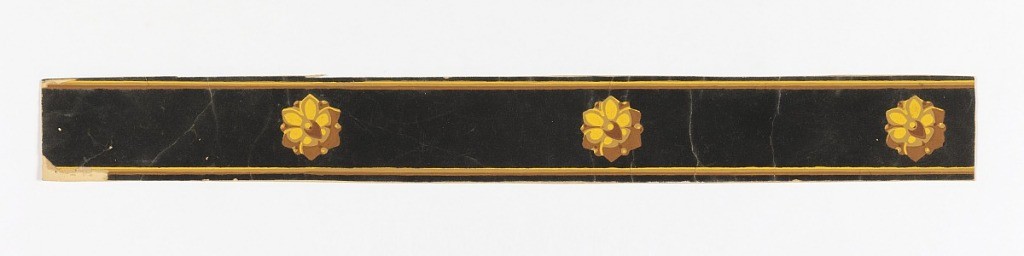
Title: Border
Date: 1860–80
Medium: Block-printed and flocked on machine-made paper
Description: A simple band of rosettes with a flocked background. Printed in dark brown flocking, tan and yellow.

H# 1